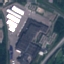
Land use / land cover: Industrial